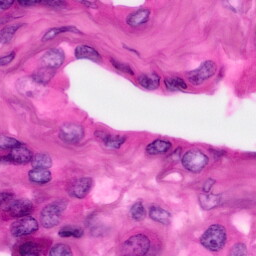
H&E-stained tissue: Pancreatic